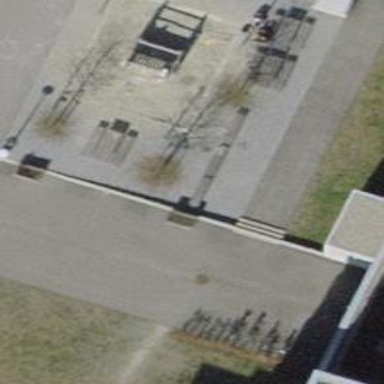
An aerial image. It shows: Brown bench in the vicinity.